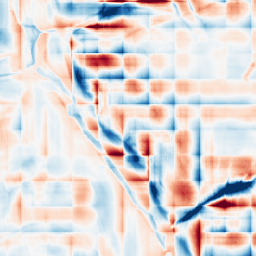
Category: wavelet
Decomposition family: wavelet_dwt
Decomposition parameters: wavelet: db2
level: 5
Upsampling method: regularized
Upsampling parameters: scale: 4
lambda_reg: 0.01
Upsampling scale: 4